Question: I have a simple game of Sudoko written in html. I have a table of 9 rows by 9 columns with different numbers on them that the player can switch their places. When he is finished he clicks on a button that validates that table cells are legal sudoko board. If the table is a solved sudoko, all the cells should rotate to the right using a SetInterval function.
However, some of the cells do not render as fast as the others. The cells at the lower rows stops at some moments to rotate. How can I fix this problem?
this is my code:
'''
<body>
<table id="SudukoTable">
<tr>
<td class="One" id="C1" onclick="SwitchWith(this)">1</td>
<td class="One" id="C2" onclick="SwitchWith(this)">1</td>
<td class="One" id="C3" onclick="SwitchWith(this)">1</td>
<td class="One" id="C4" onclick="SwitchWith(this)">1</td>
<td class="One" id="C5" onclick="SwitchWith(this)">1</td>
<td class="One" id="C6" onclick="SwitchWith(this)">1</td>
<td class="One" id="C7" onclick="SwitchWith(this)">1</td>
<td class="One" id="C8" onclick="SwitchWith(this)">1</td>
<td class="One" id="C9" onclick="SwitchWith(this)">1</td>
</tr>
<tr>
<td class="Two" id="C10" onclick="SwitchWith(this)">2</td>
<td class="Two" id="C11" onclick="SwitchWith(this)">2</td>
<td class="Two" id="C12" onclick="SwitchWith(this)">2</td>
<td class="Two" id="C13" onclick="SwitchWith(this)">2</td>
<td class="Two" id="C14" onclick="SwitchWith(this)">2</td>
<td class="Two" id="C15" onclick="SwitchWith(this)">2</td>
<td class="Two" id="C16" onclick="SwitchWith(this)">2</td>
<td class="Two" id="C17" onclick="SwitchWith(this)">2</td>
<td class="Two" id="C18" onclick="SwitchWith(this)">2</td>
</tr>
<tr>
<td class="Three" id="C19" onclick="SwitchWith(this)">3</td>
<td class="Three" id="C20" onclick="SwitchWith(this)">3</td>
<td class="Three" id="C21" onclick="SwitchWith(this)">3</td>
<td class="Three" id="C22" onclick="SwitchWith(this)">3</td>
<td class="Three" id="C23" onclick="SwitchWith(this)">3</td>
<td class="Three" id="C24" onclick="SwitchWith(this)">3</td>
<td class="Three" id="C25" onclick="SwitchWith(this)">3</td>
<td class="Three" id="C26" onclick="SwitchWith(this)">3</td>
<td class="Three" id="C27" onclick="SwitchWith(this)">3</td>
</tr>
<tr>
<td class="Four" id="C28" onclick="SwitchWith(this)">4</td>
<td class="Four" id="C29" onclick="SwitchWith(this)">4</td>
<td class="Four" id="C30" onclick="SwitchWith(this)">4</td>
<td class="Four" id="C31" onclick="SwitchWith(this)">4</td>
<td class="Four" id="C32" onclick="SwitchWith(this)">4</td>
<td class="Four" id="C33" onclick="SwitchWith(this)">4</td>
<td class="Four" id="C34" onclick="SwitchWith(this)">4</td>
<td class="Four" id="C35" onclick="SwitchWith(this)">4</td>
<td class="Four" id="C36" onclick="SwitchWith(this)">4</td>
</tr>
<tr>
<td class="Five" id="C37" onclick="SwitchWith(this)">5</td>
<td class="Five" id="C38" onclick="SwitchWith(this)">5</td>
<td class="Five" id="C39" onclick="SwitchWith(this)">5</td>
<td class="Five" id="C40" onclick="SwitchWith(this)">5</td>
<td class="Five" id="C41" onclick="SwitchWith(this)">5</td>
<td class="Five" id="C42" onclick="SwitchWith(this)">5</td>
<td class="Five" id="C43" onclick="SwitchWith(this)">5</td>
<td class="Five" id="C44" onclick="SwitchWith(this)">5</td>
<td class="Five" id="C45" onclick="SwitchWith(this)">5</td>
</tr>
<tr>
<td class="Six" id="C46" onclick="SwitchWith(this)">6</td>
<td class="Six" id="C47" onclick="SwitchWith(this)">6</td>
<td class="Six" id="C48" onclick="SwitchWith(this)">6</td>
<td class="Six" id="C49" onclick="SwitchWith(this)">6</td>
<td class="Six" id="C50" onclick="SwitchWith(this)">6</td>
<td class="Six" id="C51" onclick="SwitchWith(this)">6</td>
<td class="Six" id="C52" onclick="SwitchWith(this)">6</td>
<td class="Six" id="C53" onclick="SwitchWith(this)">6</td>
<td class="Six" id="C54" onclick="SwitchWith(this)">6</td>
</tr>
<tr>
<td class="Seven" id="C55" onclick="SwitchWith(this)">7</td>
<td class="Seven" id="C56" onclick="SwitchWith(this)">7</td>
<td class="Seven" id="C57" onclick="SwitchWith(this)">7</td>
<td class="Seven" id="C58" onclick="SwitchWith(this)">7</td>
<td class="Seven" id="C59" onclick="SwitchWith(this)">7</td>
<td class="Seven" id="C60" onclick="SwitchWith(this)">7</td>
<td class="Seven" id="C61" onclick="SwitchWith(this)">7</td>
<td class="Seven" id="C62" onclick="SwitchWith(this)">7</td>
<td class="Seven" id="C63" onclick="SwitchWith(this)">7</td>
</tr>
<tr>
<td class="Eight" id="C64" onclick="SwitchWith(this)">8</td>
<td class="Eight" id="C65" onclick="SwitchWith(this)">8</td>
<td class="Eight" id="C66" onclick="SwitchWith(this)">8</td>
<td class="Eight" id="C67" onclick="SwitchWith(this)">8</td>
<td class="Eight" id="C68" onclick="SwitchWith(this)">8</td>
<td class="Eight" id="C69" onclick="SwitchWith(this)">8</td>
<td class="Eight" id="C70" onclick="SwitchWith(this)">8</td>
<td class="Eight" id="C71" onclick="SwitchWith(this)">8</td>
<td class="Eight" id="C72" onclick="SwitchWith(this)">8</td>
</tr>
<tr>
<td class="Nine" id="C73" onclick="SwitchWith(this)">9</td>
<td class="Nine" id="C74" onclick="SwitchWith(this)">9</td>
<td class="Nine" id="C75" onclick="SwitchWith(this)">9</td>
<td class="Nine" id="C76" onclick="SwitchWith(this)">9</td>
<td class="Nine" id="C77" onclick="SwitchWith(this)">9</td>
<td class="Nine" id="C78" onclick="SwitchWith(this)">9</td>
<td class="Nine" id="C79" onclick="SwitchWith(this)">9</td>
<td class="Nine" id="C80" onclick="SwitchWith(this)">9</td>
<td class="Nine" id="C81" onclick="SwitchWith(this)">9</td>
</tr>
</table>
<button id="CheckBtn" onclick="RoateAll()">Finished</button>
'''
this is my javascript file:
'''
function RotateAll() {
setInterval(function () {
angle++;
for (var i = 1; i < 82; i++) {
var a = document.getElementById("C" + i);
a.style.webkitTransform = "rotate("+angle+"deg)"
}
}, 60);
'''
}
This is how my table looks like after a number of rotation of its cells:

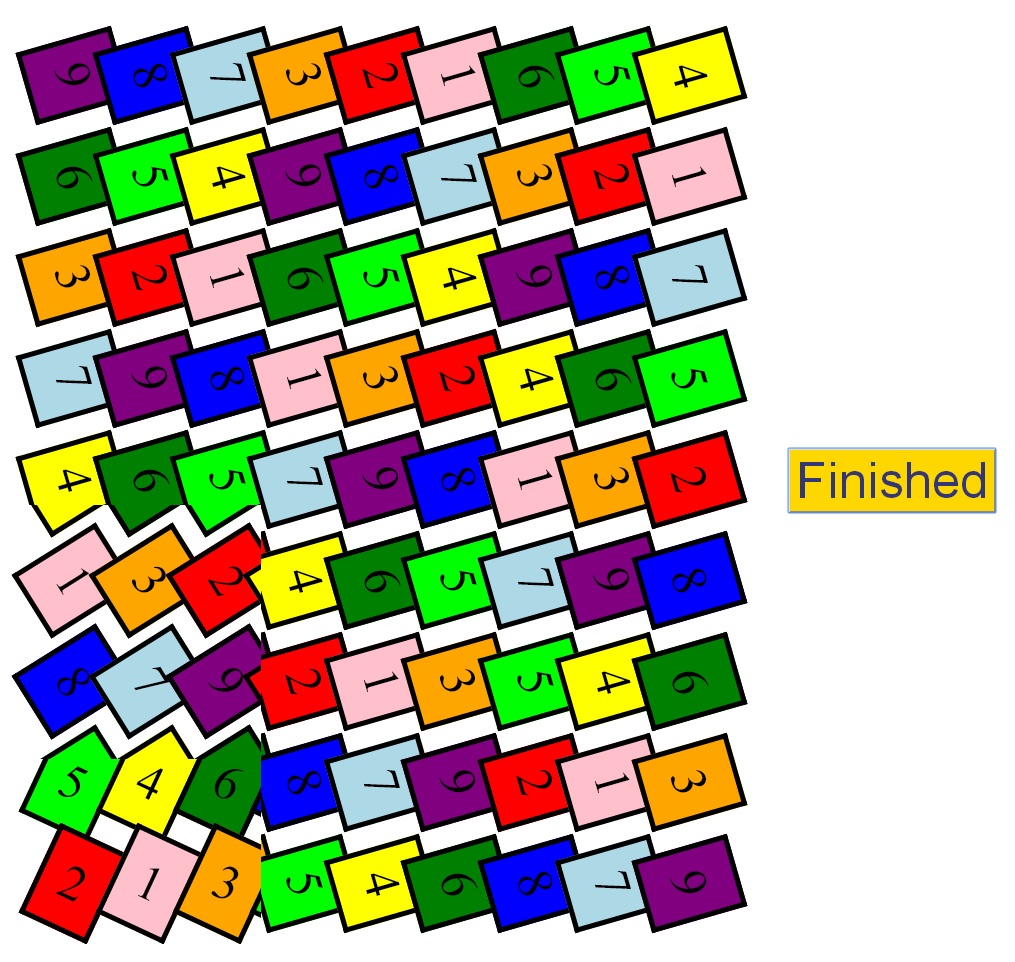
Answer: You should make use of 3d transforms to initiate hardware acceleration!
'''
#SudukoTable td {
-webkit-transform: translateZ(0);
-moz-transform: translateZ(0);
-ms-transform: translateZ(0);
-o-transform: translateZ(0);
transform: translateZ(0);
-webkit-backface-visibility: hidden;
-moz-backface-visibility: hidden;
-ms-backface-visibility: hidden;
backface-visibility: hidden;
-webkit-perspective: 1000;
-moz-perspective: 1000;
-ms-perspective: 1000;
perspective: 1000;
}
'''
Check the demo - <URL>
3D transforms are intended for 3D (obviously), but when you initiate them by activating the 3rd axis (i.e. Z-axis or translateZ) it has the side effect of also initiating OpenGl drivers which gives you access to hardware acceleration. In other words you are using the 3D processor
in your computer to render animations rather than the normal software rendering. The other 2 properties are to fix jittery animation in certain browsers because they sometimes try to render both sides of the object even though you only intend on showing one side.